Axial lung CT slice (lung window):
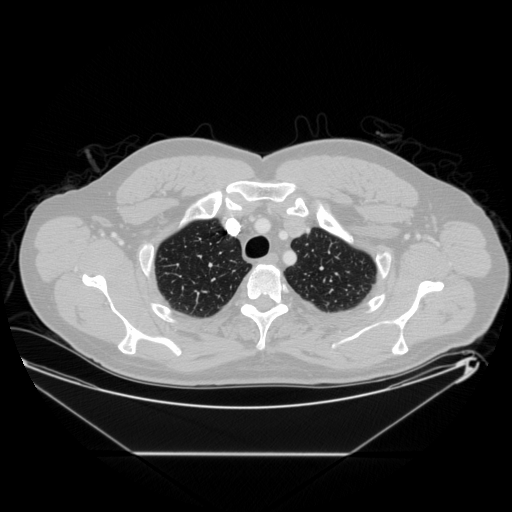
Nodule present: no